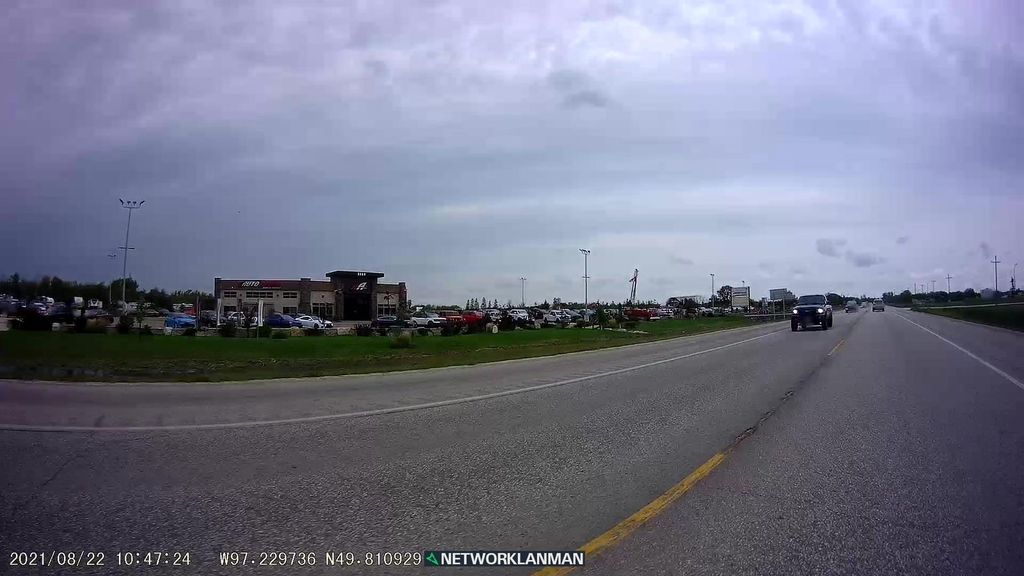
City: winnipeg